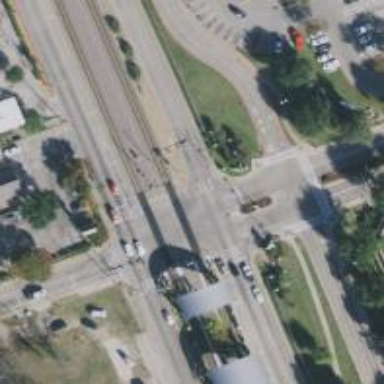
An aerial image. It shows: Railway crossing.